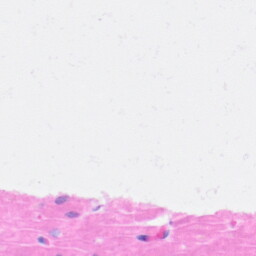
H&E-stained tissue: Heart